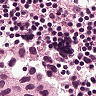
Metastatic tissue present: yes